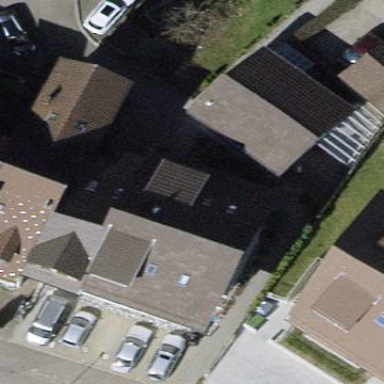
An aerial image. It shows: Gabled building.